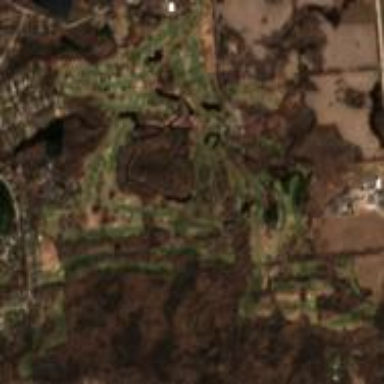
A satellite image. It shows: Golf course.